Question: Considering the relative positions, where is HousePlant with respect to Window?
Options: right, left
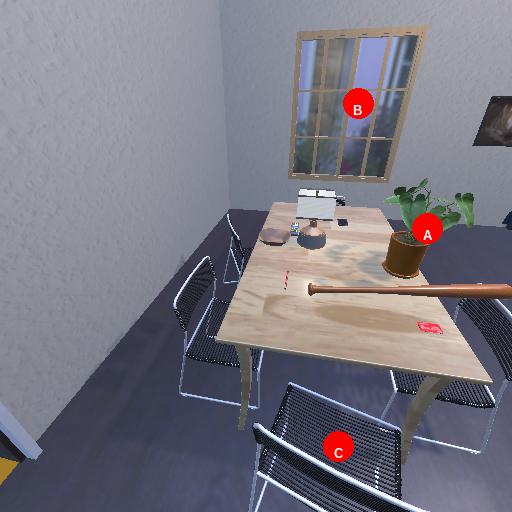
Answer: right